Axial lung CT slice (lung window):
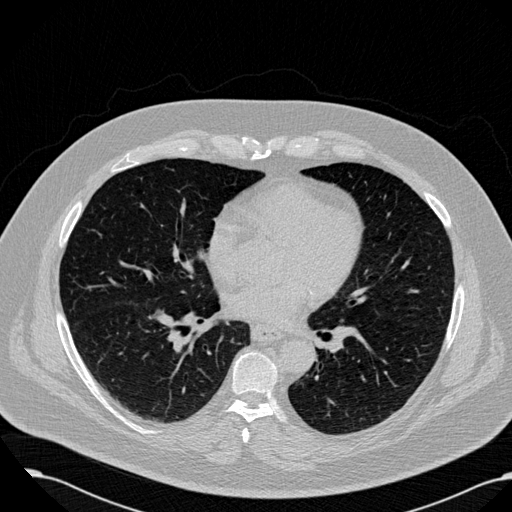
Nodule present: no